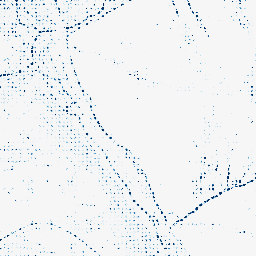
Category: morphological
Decomposition family: morphological_square
Decomposition parameters: operation: closing
size: 3
Upsampling method: sinc_blackman
Upsampling parameters: scale: 8
kernel_size: 4
Upsampling scale: 8